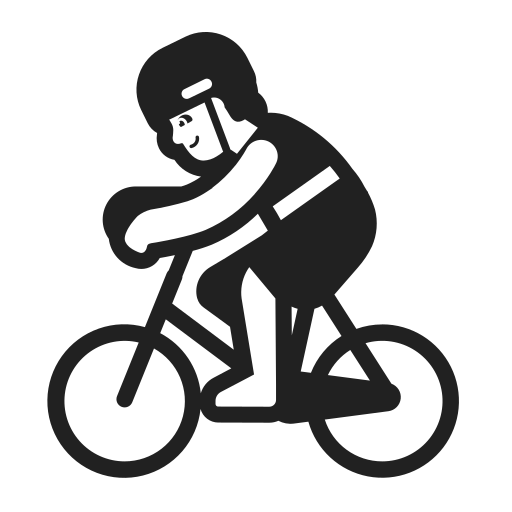
person biking high contrast default